Interaction volume radius: 10 \u00c5
Interaction volume height: 10 \u00c5
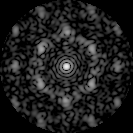
Disorder parameter: 0.5813